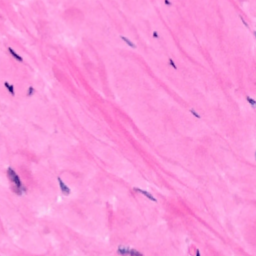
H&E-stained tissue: Breast